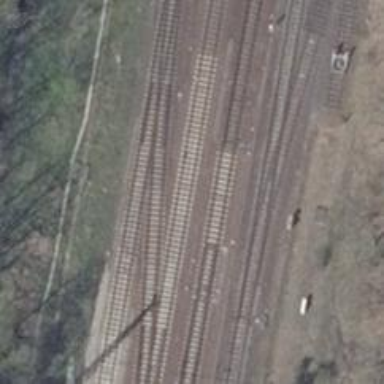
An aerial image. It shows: Railway switch with the turnout on the right side.